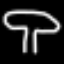
Label: mushroom